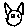
Label: cat